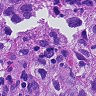
Metastatic tissue present: yes